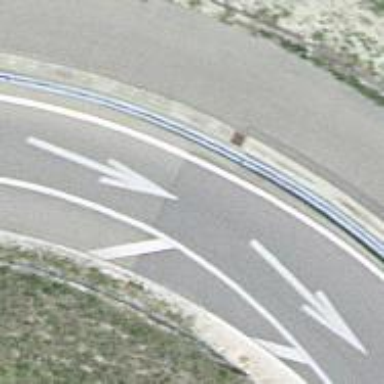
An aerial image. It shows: Trunk link highway with asphalt surface.